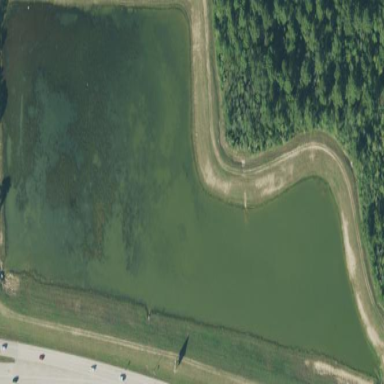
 creating natural and serene environment."